Question: Okay so I have a dataGridView that I am trying to display an image on (using the DataGridViewImageColumn), all of the appropriate rows have the image, except for row one (this is also the only row that I can see in the visual studio's editor) The image below is what I am getting, I want all of them to be the green check mark though. How might I accomplish that?

Please note that I have already tried the following:
Changing or removing my selection on start-up;
Using a different image; Setting the image dynamically (in code); and a bit of randomly changing settings. Any help would be highly appreciated! I thank you all in advance for the help, please let me know if I can supply anymore information.
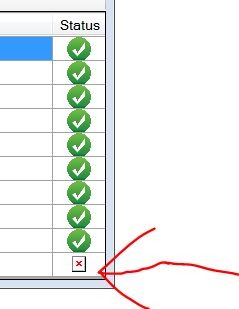
Answer: '''
namespace WindowsFormsApplication1
{
public partial class Form1 : Form
{
public Form1()
{
InitializeComponent();
}
private void button1_Click(object sender, EventArgs e)
{
List<MyItem> items = new List<MyItem>();
for (int i = 0; i < 10; i++)
{
items.Add(new MyItem { Key = i, value = Image.FromFile(@"e: est.jpg") });
}
this.dataGridView1.AutoGenerateColumns = false;
this.dataGridView1.Columns.Clear();
this.dataGridView1.Columns.Add("Key", "Key");
this.dataGridView1.Columns.Add(new DataGridViewImageColumn() { HeaderText="Status"});
this.dataGridView1.Columns[0].DataPropertyName = "Key";
this.dataGridView1.Columns[1].DataPropertyName = "value";
this.dataGridView1.DataSource = items;
}
}
public class MyItem
{
public int Key { get; set; }
public Image value { get; set; }
}
'''
}